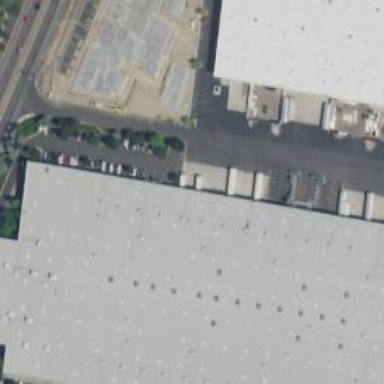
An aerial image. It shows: Industrial area.